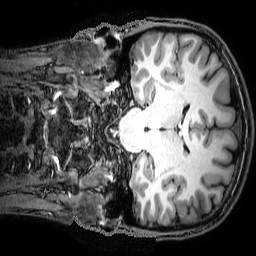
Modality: T1w
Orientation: sagittal
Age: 21
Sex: male
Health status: ill
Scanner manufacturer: philips
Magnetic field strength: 3 T
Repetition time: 8.112 s
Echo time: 3.716 s